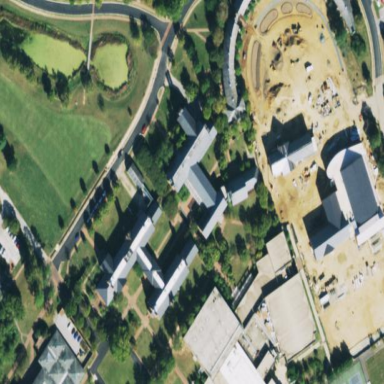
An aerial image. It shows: College building.